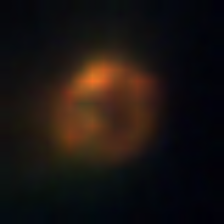
Taxon: NanoPlankton
Group: Other